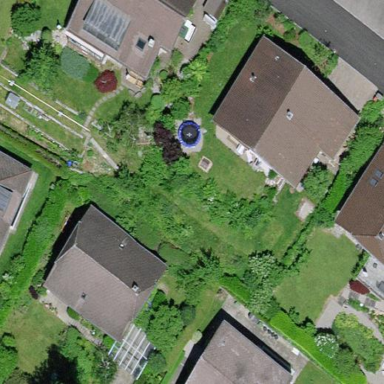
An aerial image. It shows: Residential building.